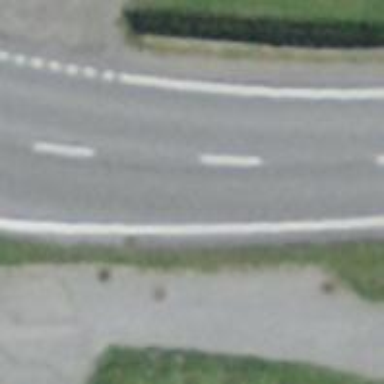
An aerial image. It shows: Secondary road with asphalt surface.